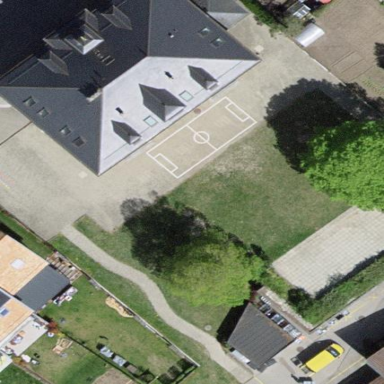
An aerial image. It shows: School building with school amenities.